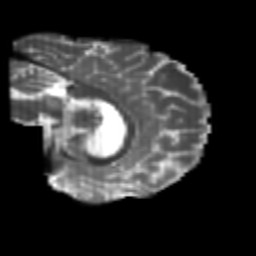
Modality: T2w
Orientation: sagittal
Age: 22
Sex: female
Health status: healthy
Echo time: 0.074 s